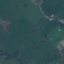
Label: Pasture